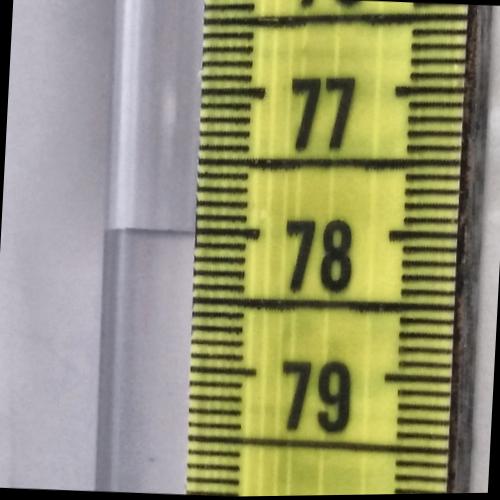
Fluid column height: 78.0 cm